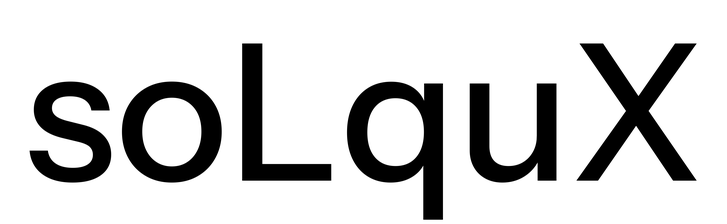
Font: InstrumentSans_Medium